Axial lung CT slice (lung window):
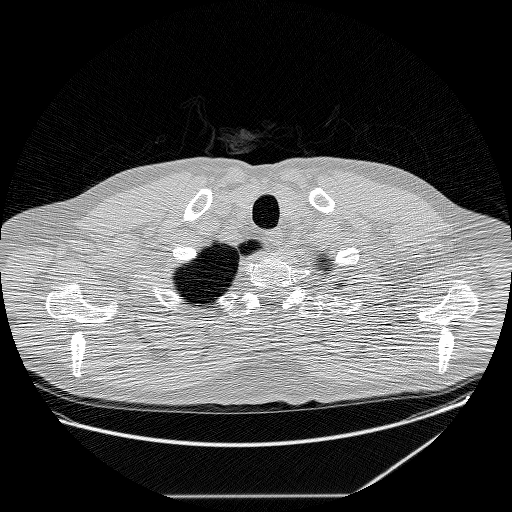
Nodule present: no